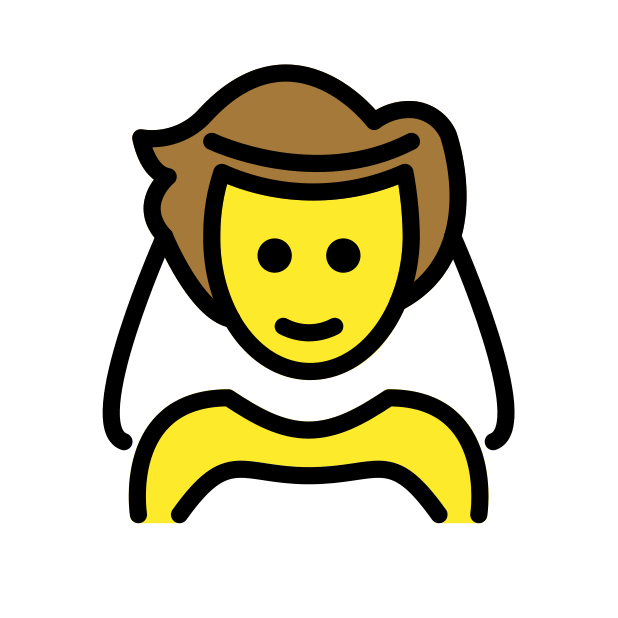
person with veil